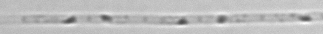
Label: Leptocylindrus